Field crop: tomato
Growth stage: 2
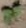
Species: solanum